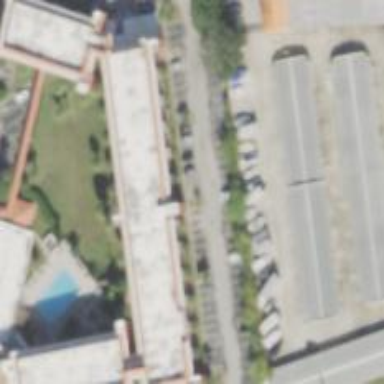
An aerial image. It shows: Hotel building.